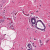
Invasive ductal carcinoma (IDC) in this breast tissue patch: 0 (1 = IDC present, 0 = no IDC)